Question: I'm making a checkbox drawing program, where the user can draw pictures with checkboxes. I need to disable automatic line breaks on the checkboxes, because they go off the end of the line and mess the square up. For example, here is what happens if I try to draw an 100*100 square:

Obviously, this is not what I want. How can I disable the automatic line break when the screen runs out of space so the horizontal scroll bar appears?
Here is my code:
'''
<!DOCTYPE html>
<html>
<head>
<style type = "text/css">
.drawcheck
{
display:inline-block;
vertical-align:top;
}
</style>
<script type = "text/javascript">
function drawBoxes()
{
var html = "";
for(var i = 0;i<100;i++)
{
for(var j = 0;j<100;j++)
{
html += "<input type = 'checkbox' class = 'drawcheck'>";
}
html += "<br />";
}
document.getElementById('drawarea').innerHTML = html;
}
function clearAll()
{
var w = document.getElementsByTagName('input');
for(var i = 0; i < w.length; i++){
if(w[i].type=='checkbox'){
w[i].checked = false;
}
}
}
</script>
<title>Checkbox drawer</title>
</head>
<body onload = "drawBoxes()">
<div id = "controlbar" style = "height:100px;float:top;background-color:#FF0000;"><input type = "button" onclick = "clearAll()" value = "Clear"/></div>
<div id ="drawarea" style = "text-align:center"></div>
</body>
</html>
'''
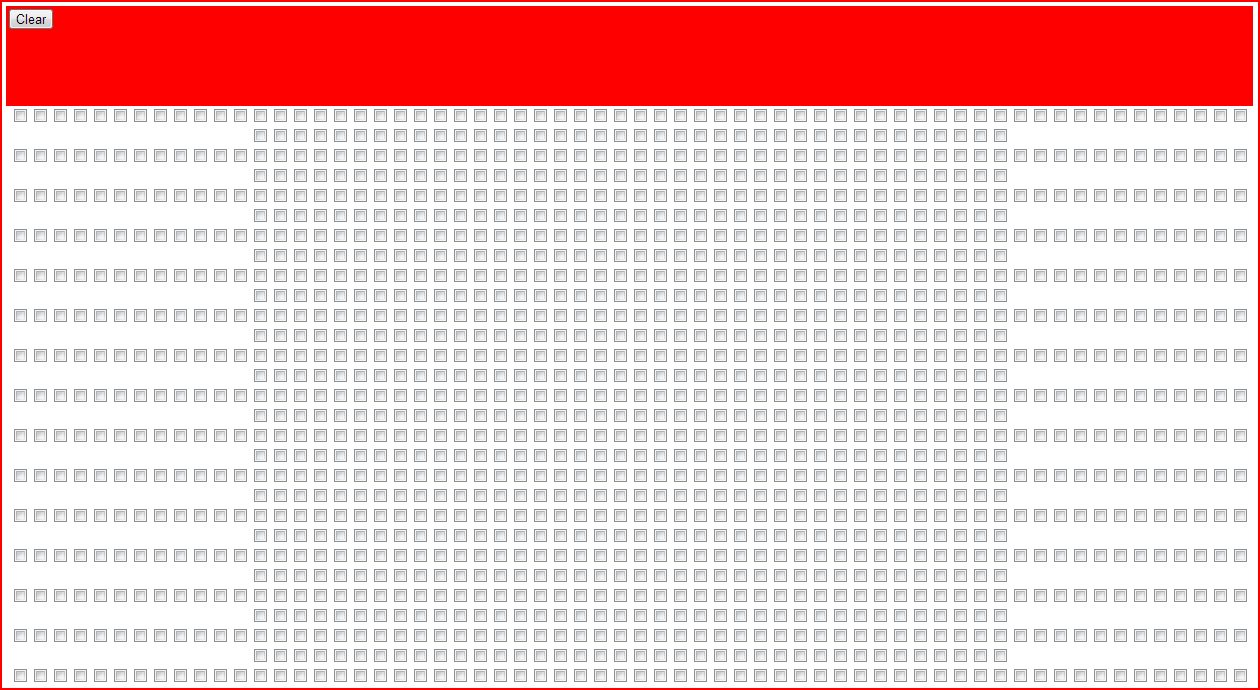
Answer: 'white-space: nowrap' on the container element should do.